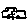
Label: car